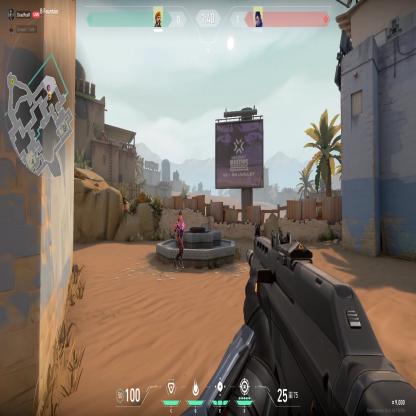
Label: enemy